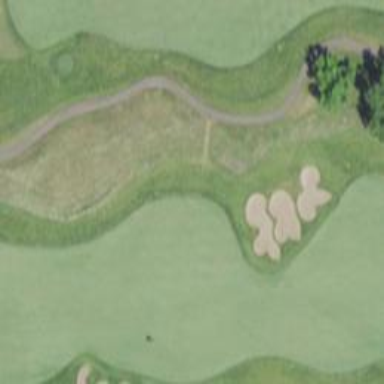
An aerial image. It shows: Golf fairway surrounded by grass.